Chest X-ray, AP view. Patient: 31 years old, sex F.
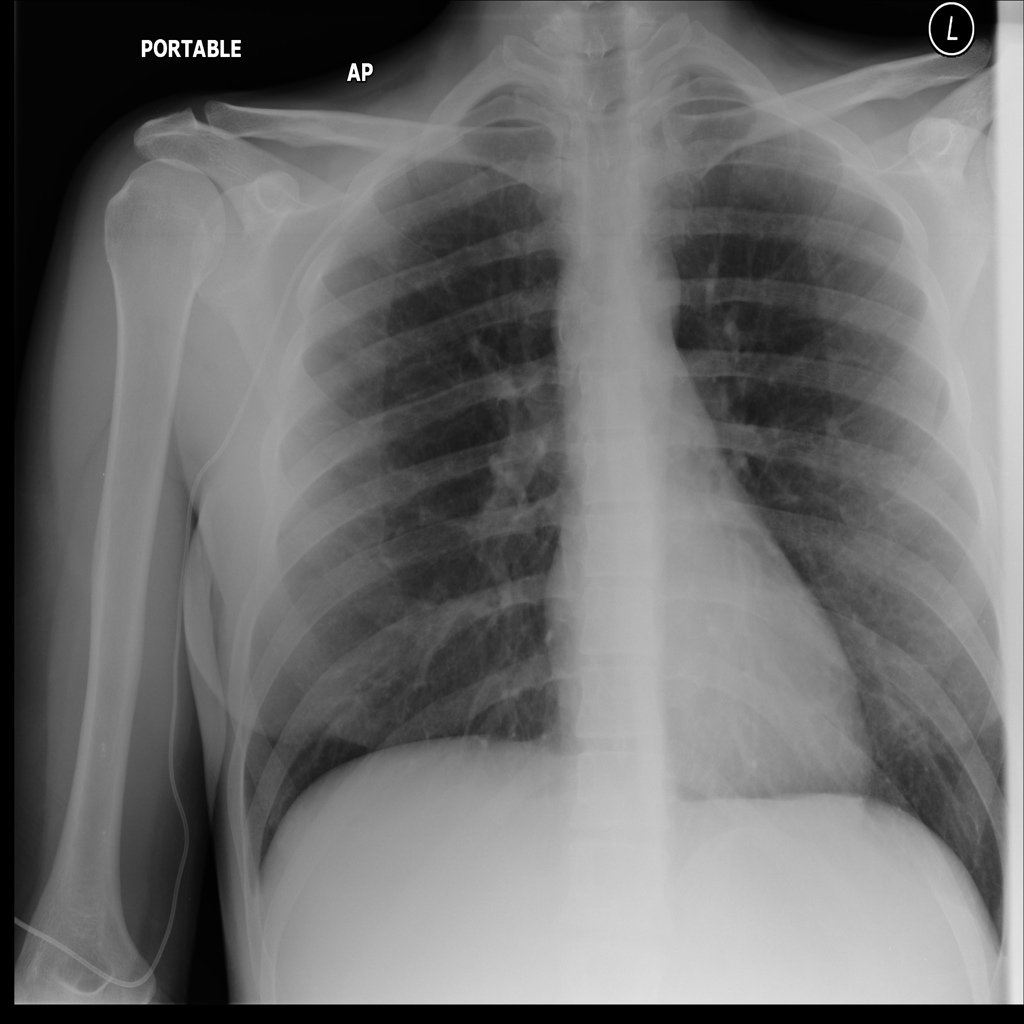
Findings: No Finding